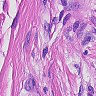
Metastatic tissue present: yes